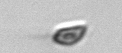
Label: Cryptophyta